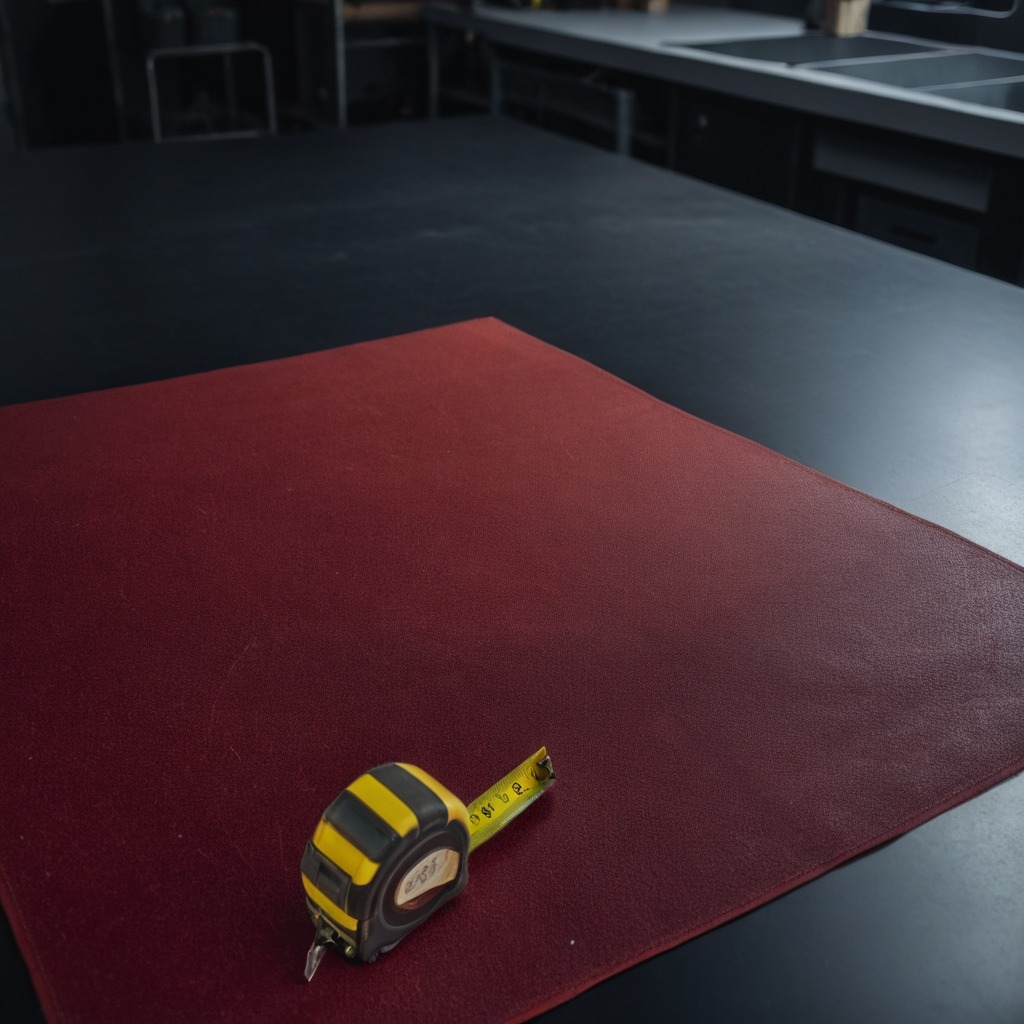
A measuring tape is lying on the clean granite tabletop inside a workshop at night dim ambient light soft shadows worn but beneath the mat